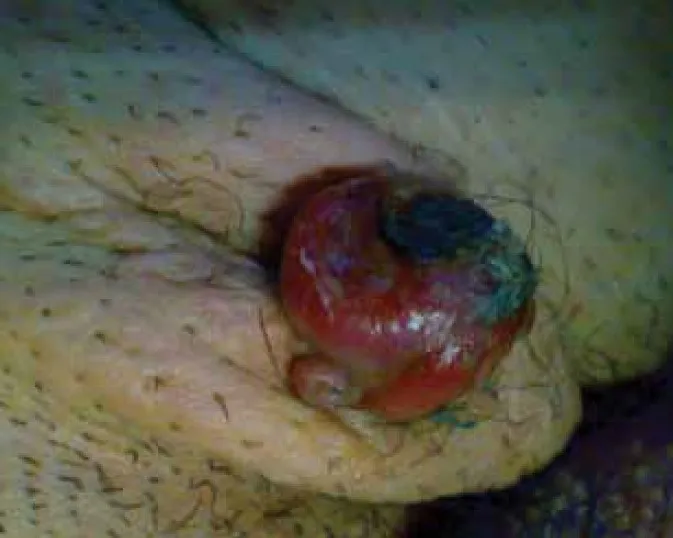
Appearance of the lesion: reddish, ulcerated, approximately 3 cm in diameter.
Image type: medical_photograph (other_medical_photograph)